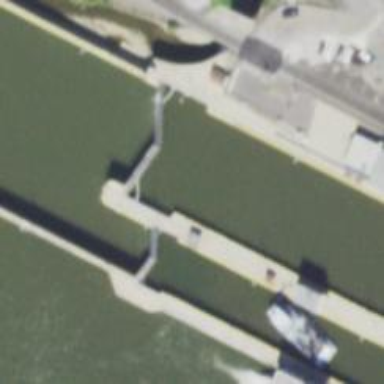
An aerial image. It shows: Lock gate along waterway.